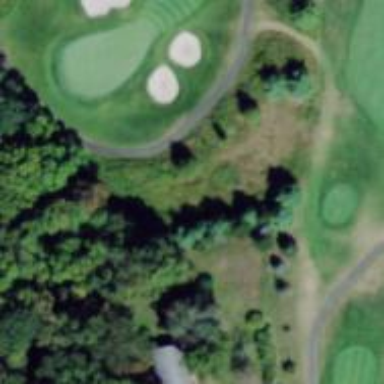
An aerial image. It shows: Service road designated as golf cart path.